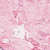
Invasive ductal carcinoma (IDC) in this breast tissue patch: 0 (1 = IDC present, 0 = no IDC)